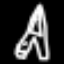
Label: The Eiffel Tower